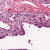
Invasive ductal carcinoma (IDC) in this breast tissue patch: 0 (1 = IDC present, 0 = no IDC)